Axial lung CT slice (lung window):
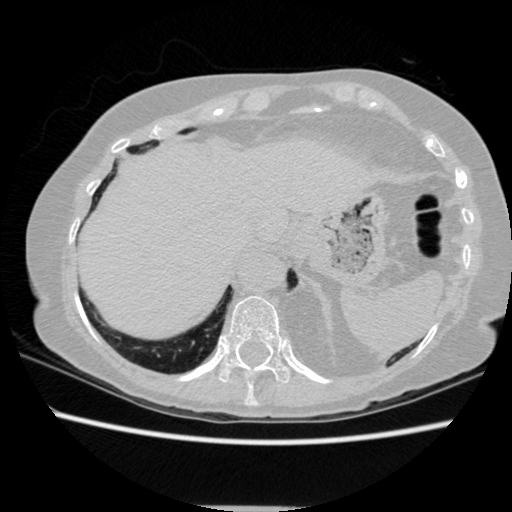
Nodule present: no